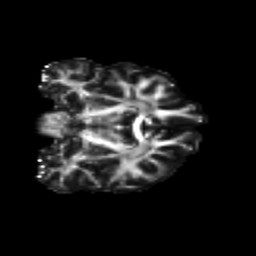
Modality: FA
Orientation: coronal
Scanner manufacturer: siemens
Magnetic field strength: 3 T
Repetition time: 9.2 s
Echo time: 0.084 s